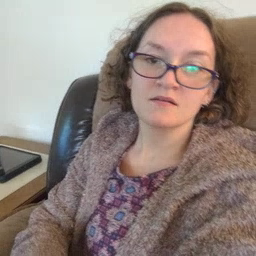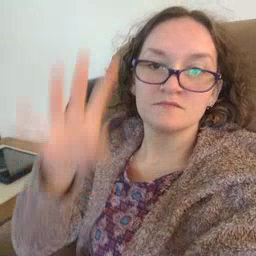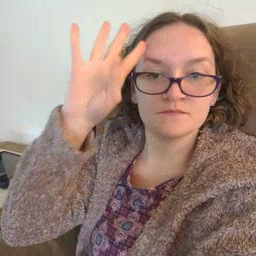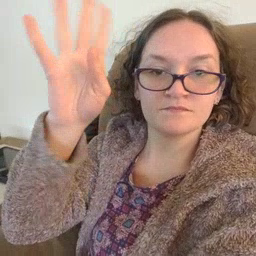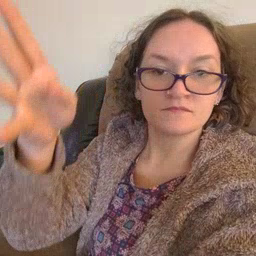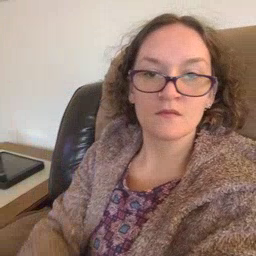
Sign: pretend